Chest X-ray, PA view. Patient: 57 years old, sex M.
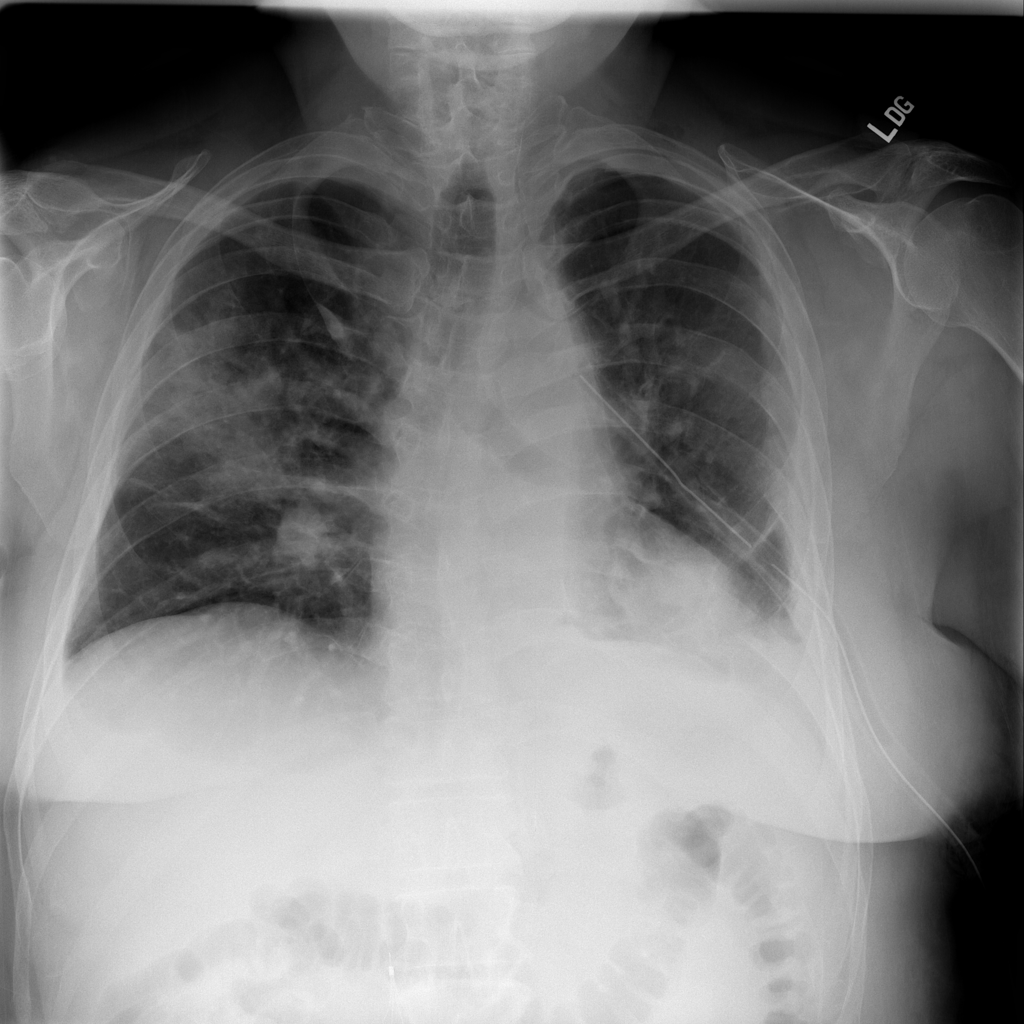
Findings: Effusion, Pneumonia